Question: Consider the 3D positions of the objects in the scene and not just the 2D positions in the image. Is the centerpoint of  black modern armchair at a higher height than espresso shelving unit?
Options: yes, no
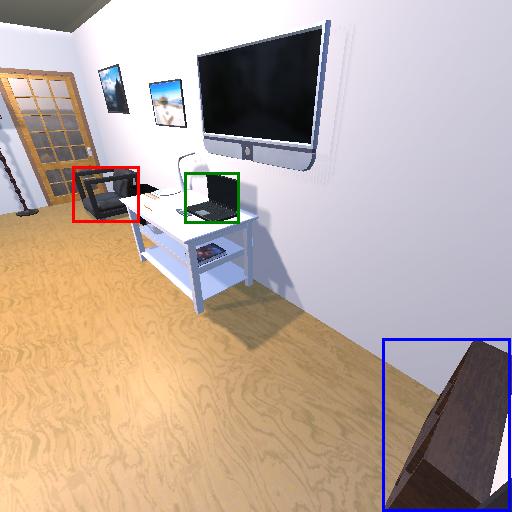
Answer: yes